Question:
Hey all,
I am trying to accomplish something very simple yet getting an error and it's driving me nuts.
here is what I am doing:
Function 1:
'''
-(id)initWithText:(NSString *)text1 :(NSString *)text2 :(NSString *)text3 :(NSString *)text4 :(NSString *)text5
{
'''
here I do the assignment. I have not initialized the NSString date, projectName, task, duration and comment, but I don't see that causing any trouble.
'''
date=text1;
projectName=text2;
task=text3;
duration=text4;
if ([text5 isEqualToString:@"Add Comment"]==TRUE || [text5 isEqualToString:@""]==TRUE)
{
comment=@"No Comment";
}
else {
comment=text5;
}
'''
date, duration, task ,projectname, comment are all NSString type.
This function gets called in a different viewController using the statement:
Function1 Call:
'''
[self.summaryViewController initWithText:self.dateDisplay.text :self.projectNameDisplay.text:self.taskDisplay.text:self.durationDisplay.text:commentText.text];
'''
where dateDisplay, projectNameDisplay, taskDisplay, durationDisplay are all UILabels and commentText is a UITextView
---
now I try to save the values captured through the function into a database using another function.
Function2:
'''
-(void) insertValues:(NSString *)text1 :(NSString *)text2 :(NSString *)text3 :(NSString *)text4 :(NSString *)text5
{
if([self openDB]==TRUE)
{
NSString *sql = [NSString stringWithFormat:@"INSERT INTO mastertable(_date,_projectName,_task,_duration,_comment,_status) VALUES ('%@','%@','%@','%@','%@','Pending');",text1, text2, text3, text4, text5];
char *err;
NSLog(sql);
if(sqlite3_exec(database,[sql UTF8String], NULL, NULL, &err) !=SQLITE_OK)
{
NSAssert(0, @"error inserting values into table");
sqlite3_close(database);
}
else
{
NSLog(@"Entry Made");
sqlite3_close(database);
}
}
}
'''
Function2 call:
'''
[master insertValues:date :projectName :task :duration :comment];
'''
My insert into table query, when printed in NSLog, throws up this:
INSERT INTO mastertable(_date,_projectName,_task,_duration,_comment,_status) VALUES (' Aug 26, 2010',' Staffing',' Mentoring',' 01:01',
'( > )'
,'Pending');
I think it's because of the conversion of UITextView to NSString
Please help
Sayeed
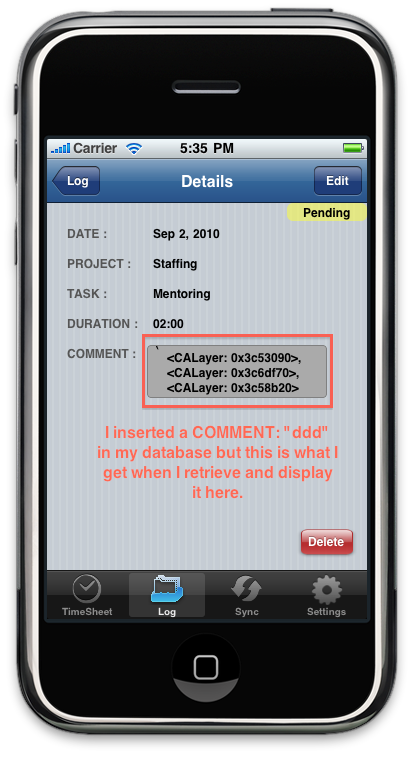
Answer: UITextViews text property has NSString as return value, so that should not be the Problem